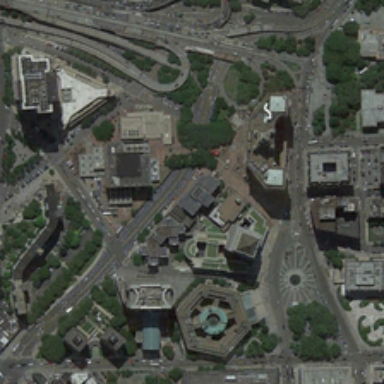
There are buildings, roads, trees and grassland .